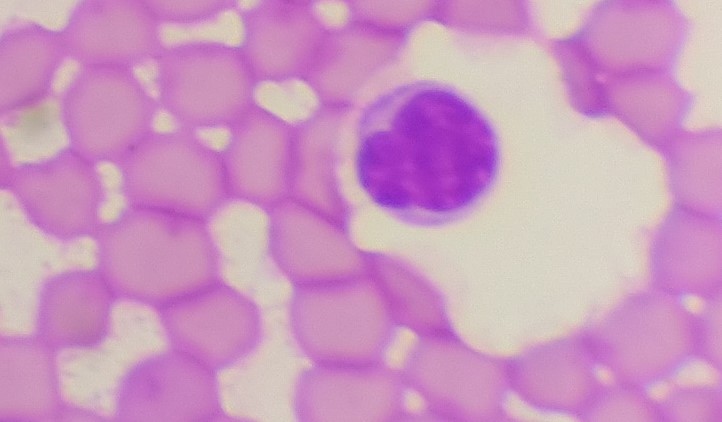
White blood cell type: Lymphocyte